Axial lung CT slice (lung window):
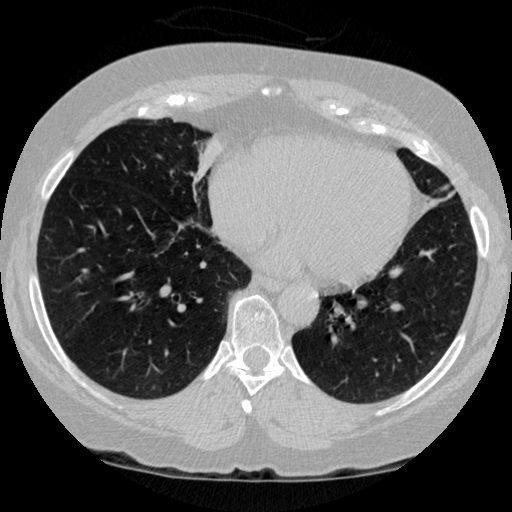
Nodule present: no